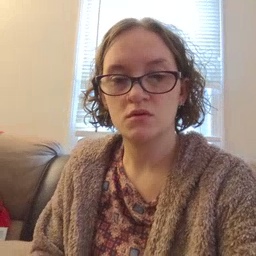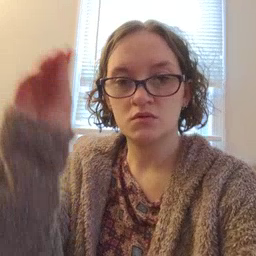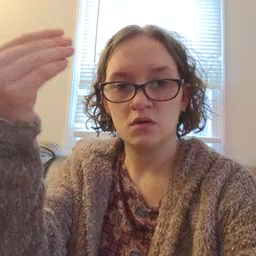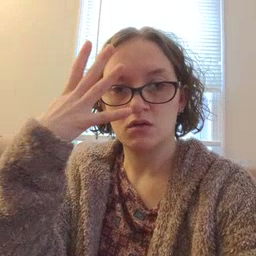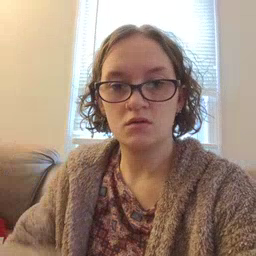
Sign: sun